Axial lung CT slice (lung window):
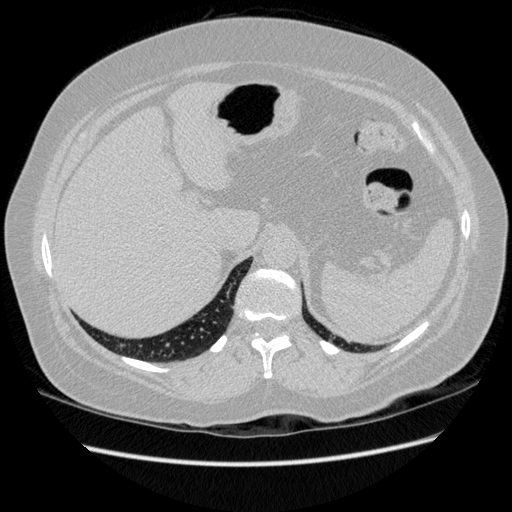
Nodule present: no